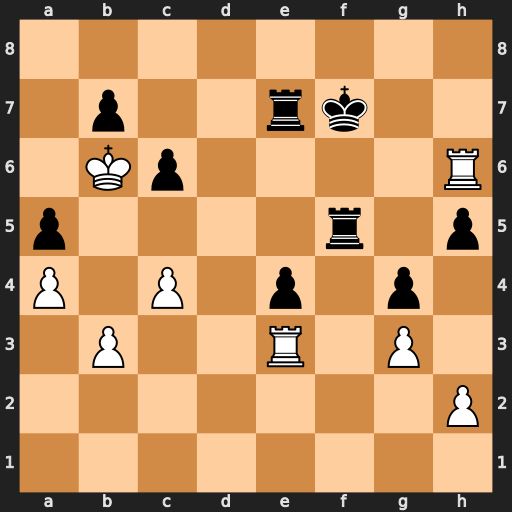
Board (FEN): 8/1p2rk2/1Kp4R/p4r1p/P1P1p1p1/1P2R1P1/7P/8
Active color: w
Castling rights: -
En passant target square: -
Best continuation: Rh7+ Ke8 Rxe7+